Question: I'm using <URL> to set global styles for my iOS app. I am envisioning a light gray style.
'''
[[UINavigationBar appearance]
setTintColor:[UIColor colorWithWhite:0.95 alpha 1.0]
];
[[UISegmentedControl appearance]
setTintColor:[UIColor colorWithWhite:0.90 alpha 1.0]
];
'''

The problem is that the selected segment (Uno) of the <URL>. The normal segment is already at the right darkness, but I would like to only darken the selected segment, so people can tell the difference between the two. Darkening tint would darken both of them at the same time, so that won't work.
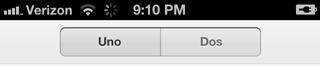
Answer: The easiest way to do it is to iterate through a list of the subviews for a segmented controller and see which one is selected, when you find a selected subview you will need to adjust its tint color darker.
'''
for (int x= 0; x <[aSegementedController.subviews count]; x++)
{
UIBarButtonItem *subview = [aSegementedController.subviews objectAtIndex:x];
if ([subview isSelected])
{
[subview setTintColor:darkerColor];
}
}
'''
This however doesn't work with UIAppearance, I do not believe it is customizable at that level.